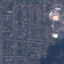
Land use / land cover: Residential